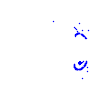
Particle: proton